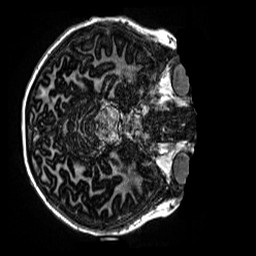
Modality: MP2RAGE
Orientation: axial
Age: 9
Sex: female
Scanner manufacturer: siemens
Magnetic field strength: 3 T
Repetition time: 4 s
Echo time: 0.00299 s